Aerial crown-view tile of a tropical tree (Barro Colorado Island, Panama), acquired 20250217:
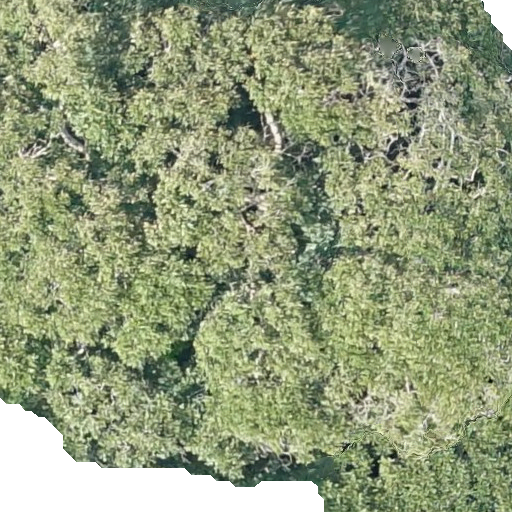
Species: Dipteryx oleifera
GBIF accepted scientific name: Dipteryx oleifera
Crown area: 581.124 m²